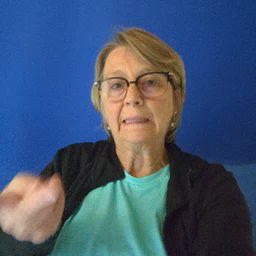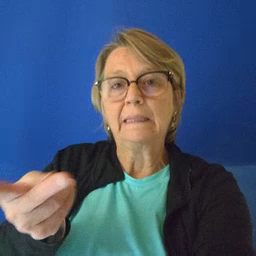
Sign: see